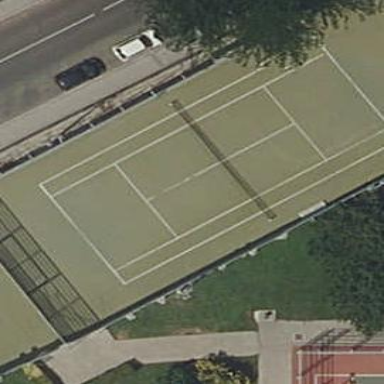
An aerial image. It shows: Tennis court on pitch.